Question: I discovered something strange with the generation of random numbers using Java's Random class.
Basically, if you create multiple Random objects using close seeds (for example between 1 and 1000) the first value generated by each generator will be almost the same, but the next values looks fine (i didn't search further).
Here are the two first generated doubles with seeds from 0 to 9 :
- - - - - - - - - -
And from 991 to 1000 :
- - - - - - - - - -
And here is a figure showing the first value generated with seeds from 0 to 100,000.
First random double generated based on the seed :

I searched for information about this, but I didn't see anything referring to this precise problem. I know that there is many issues with LCGs algorithms, but I didn't know about this one, and I was wondering if this was a known issue.
And also, do you know if this problem only for the first value (or first few values), or if it is more general and using close seeds should be avoided?
Thanks.
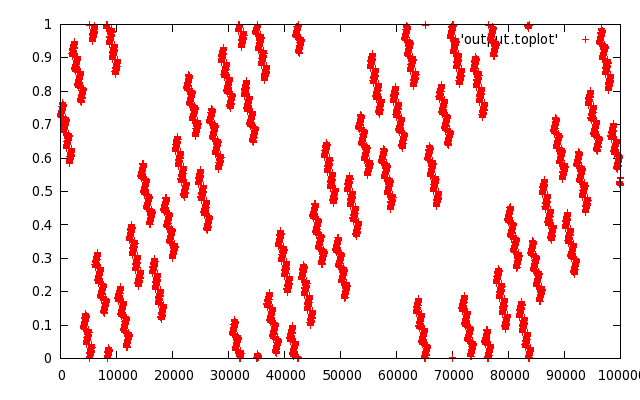
Answer: You'd be best served by downloading and reading the 'Random' source, as well as some papers on pseudo-random generators, but here are some of the relevant parts of the source. To begin with, there are three constant parameters that control the algorithm:
'''
private final static long multiplier = 0x5DEECE66DL;
private final static long addend = 0xBL;
private final static long mask = (1L << 48) - 1;
'''
The multiplier works out to approximately 2^34 and change, the mask 2^48 - 1, and the addend is pretty close to 0 for this analysis.
When you create a Random with a seed, the constructor calls 'setSeed':
'''
synchronized public void setSeed(long seed) {
seed = (seed ^ multiplier) & mask;
this.seed.set(seed);
haveNextNextGaussian = false;
}
'''
You're providing a seed pretty close to zero, so initial seed value that gets set is dominated by 'multiplier' when the two are OR'ed together. In all your test cases with seeds close to zero, the seed that is used internally is roughly 2^34; but it's easy to see that even if you provided very large seed numbers, similar user-provided seeds will yield similar internal seeds.
The final piece is the 'next(int)' method, which actually generates a random integer of the requested length based on the current seed, and then updates the seed:
'''
protected int next(int bits) {
long oldseed, nextseed;
AtomicLong seed = this.seed;
do {
oldseed = seed.get();
nextseed = (oldseed * multiplier + addend) & mask;
} while (!seed.compareAndSet(oldseed, nextseed));
return (int)(nextseed >>> (48 - bits));
}
'''
This is called a 'linear congruential' pseudo-random generator, meaning that it generates each successive seed by multiplying the current seed by a constant multiplier and then adding a constant addend (and then masking to take the lower 48 bits, in this case). The quality of the generator is determined by the choice of multiplier and addend, but the ouput from all such generators can be easily predicted based on the current input and has a set period before it repeats itself (hence the recommendation not to use them in sensitive applications).
The reason you're seeing similar initial output from 'nextDouble' given similar seeds is that, because the computation of the next integer only involves a multiplication and addition, the magnitude of the next integer is not much affected by differences in the lower bits. Calculation of the next double involves computing a large integer based on the seed and dividing it by another (constant) large integer, and the magnitude of the result is mostly affected by the magnitude of the integer.
Repeated calculations of the next seed will magnify the differences in the lower bits of the seed because of the repeated multiplication by the constant multiplier, and because the 48-bit mask throws out the highest bits each time, until eventually you see what looks like an even spread.